Field crop: maize
Growth stage: 1
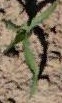
Species: maize